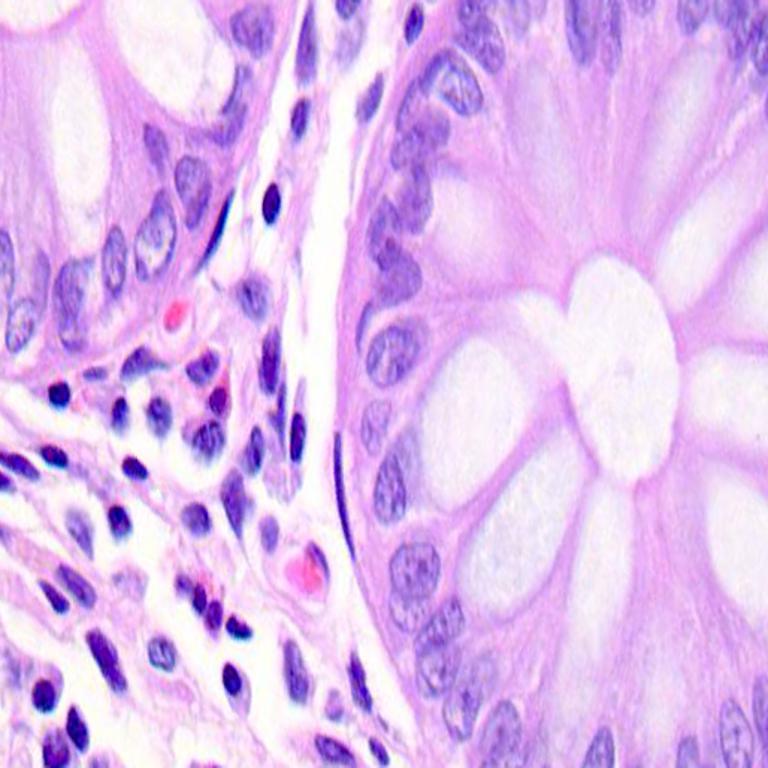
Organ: colon
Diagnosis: benign